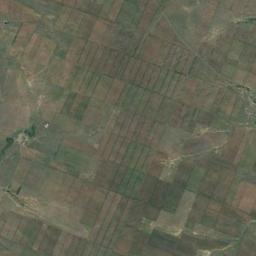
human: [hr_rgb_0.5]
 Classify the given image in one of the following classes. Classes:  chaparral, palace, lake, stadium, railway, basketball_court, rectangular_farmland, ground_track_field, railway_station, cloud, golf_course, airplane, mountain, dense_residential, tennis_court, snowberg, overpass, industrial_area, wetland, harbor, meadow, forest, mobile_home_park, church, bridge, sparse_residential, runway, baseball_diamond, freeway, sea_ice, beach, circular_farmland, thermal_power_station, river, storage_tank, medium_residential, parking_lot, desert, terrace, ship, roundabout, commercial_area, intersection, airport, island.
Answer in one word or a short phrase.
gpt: rectangular_farmland